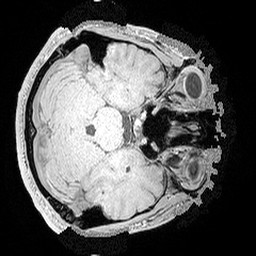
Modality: MP2RAGE
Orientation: axial
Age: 40
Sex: male
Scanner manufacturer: siemens
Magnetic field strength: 3 T
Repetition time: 5 s
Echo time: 0.00298 s